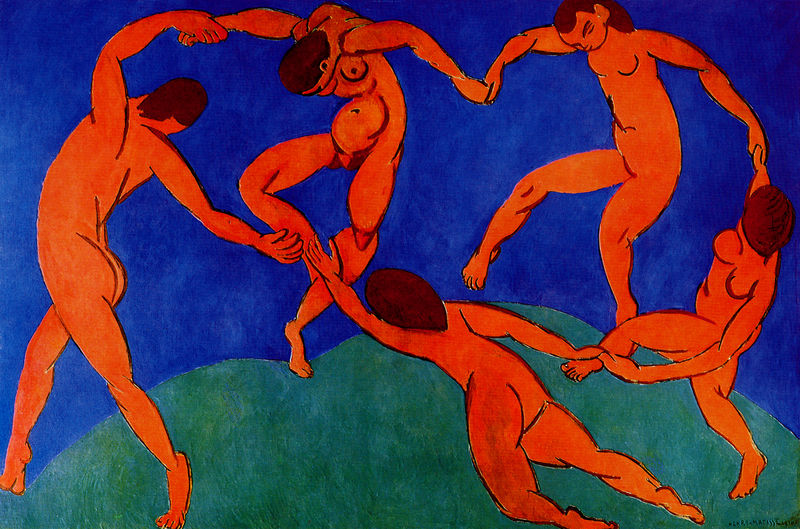
Titel: La danse (II) [La danse (panneau décoratif)]
Künstler: Henri Matisse
Standort: Sankt Petersburg
Institution: Musée de l'Ermitage
Schlagwörter: akt, blau, dunkel, fuß, gruppe, hand, himmel, kopf, körper, nackt, frauen, grün, menschen, bewegung, braun, brust, bunt, busen, finger, frau, frisur, haar, hell, köpfe, licht, orange, rücken, schwarz, gras, rot, wiese, expressionismus, tanz, arm, arme, gesicht, halten, bild, hände, signatur, haare, tanzen, tänzerin, tänzerinnen, kontrast, kreis, beine, bein, brüste, hintern, bogen, haltung, fläche, farbe, linien, füsse, figuren, manet, bauch, zehen, striche, leuchten, hinten, gestik, henri, scherenschnitt, expressiv, menschengruppe, reigen, ackt, matisse, franzose, henri matisse, vorne, farbkontrast, pinselführung, ringelreihen, neuzeit, grüm, überschneidung, rausch, tenz, beugem, hautton, tänterinnen, voren